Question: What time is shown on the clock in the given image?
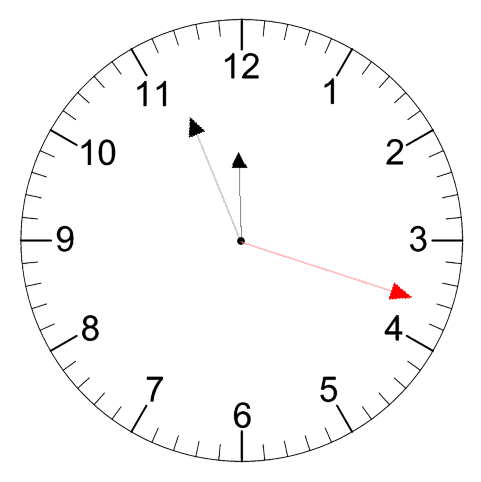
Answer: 11:56:18